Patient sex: F
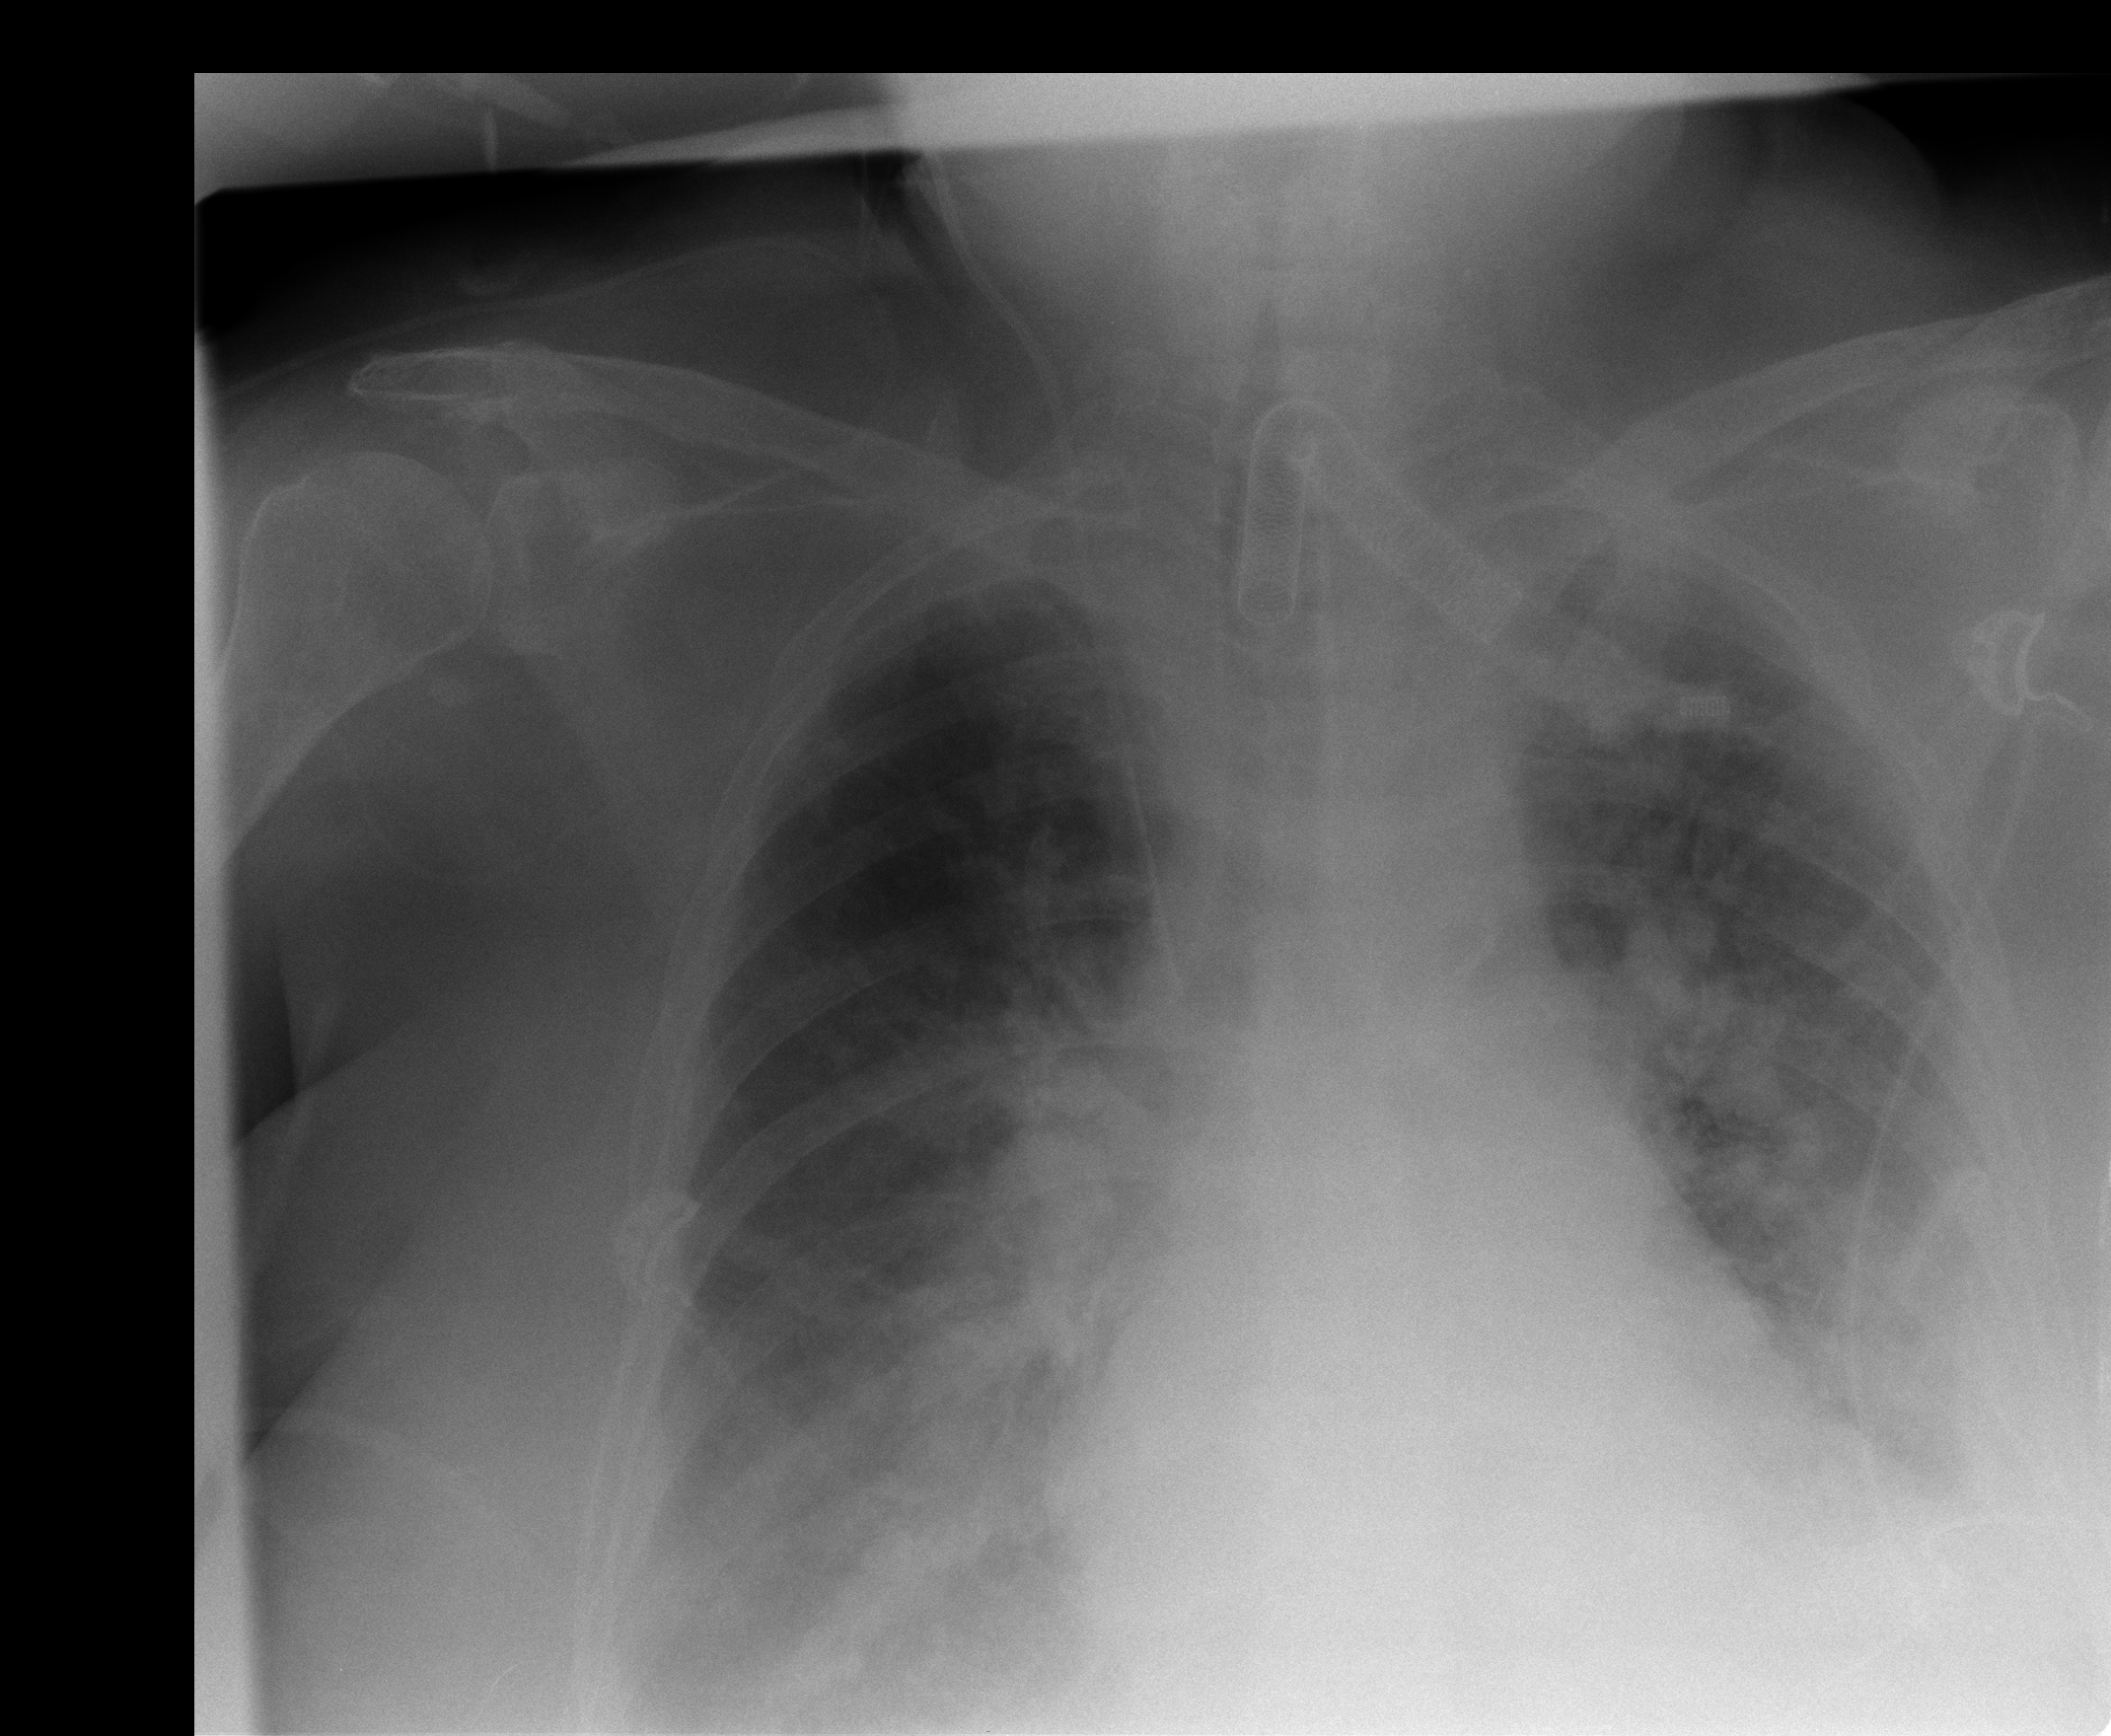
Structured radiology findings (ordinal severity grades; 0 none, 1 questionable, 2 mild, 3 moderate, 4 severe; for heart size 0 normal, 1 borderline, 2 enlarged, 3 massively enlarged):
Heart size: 1
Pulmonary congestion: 3
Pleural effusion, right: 2
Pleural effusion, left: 2
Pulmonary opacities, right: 2
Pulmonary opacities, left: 2
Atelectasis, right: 2
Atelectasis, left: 2